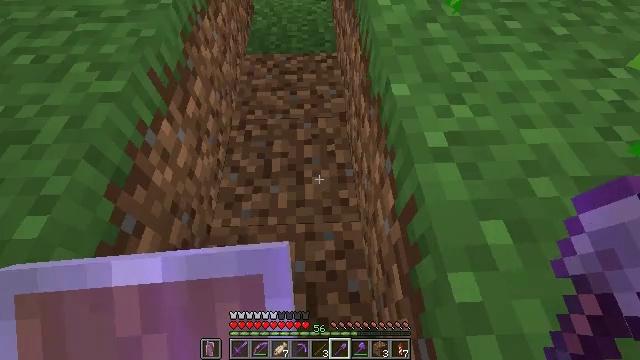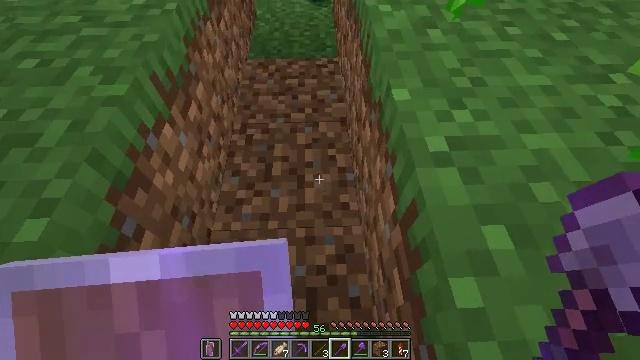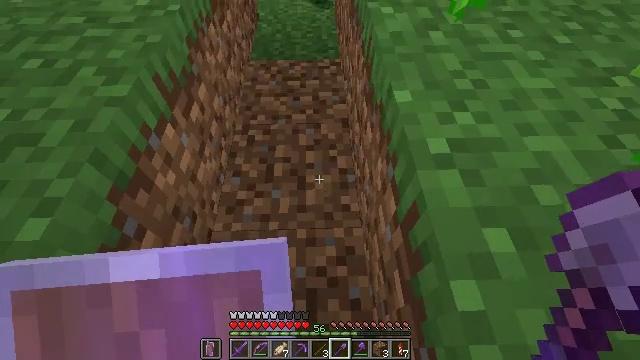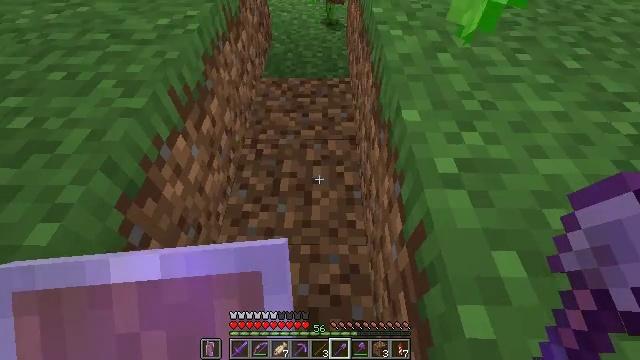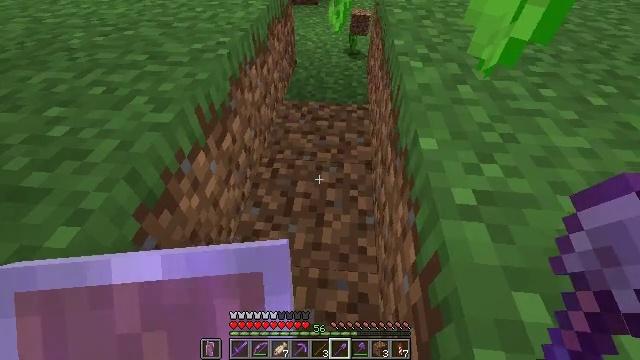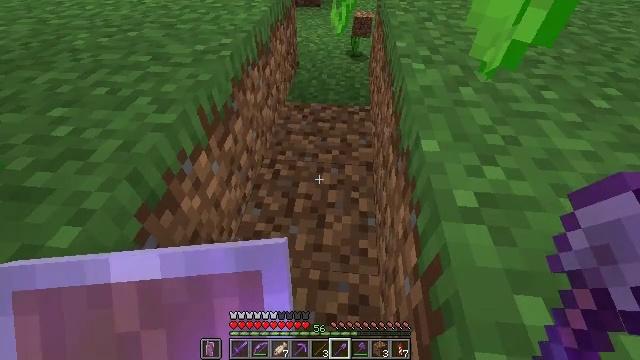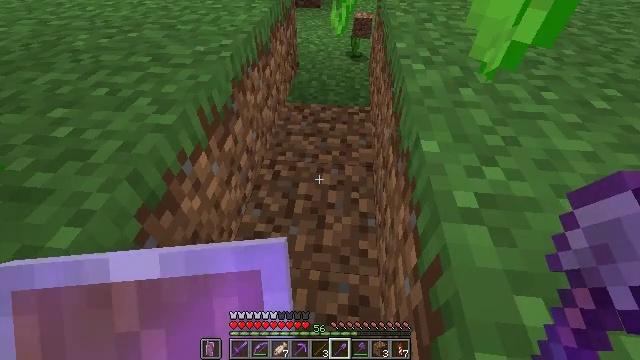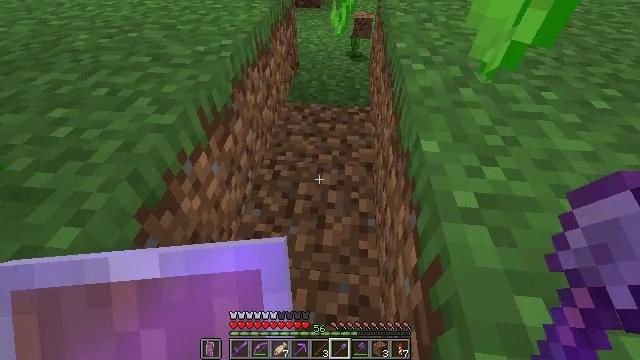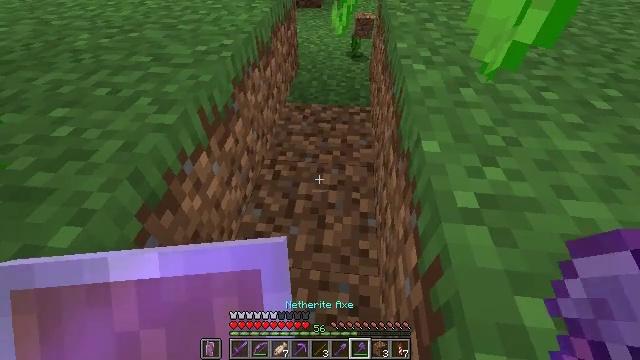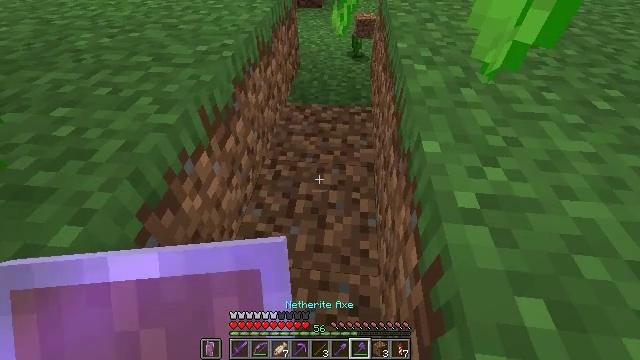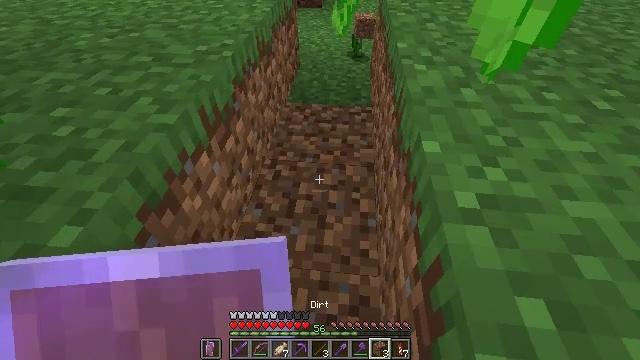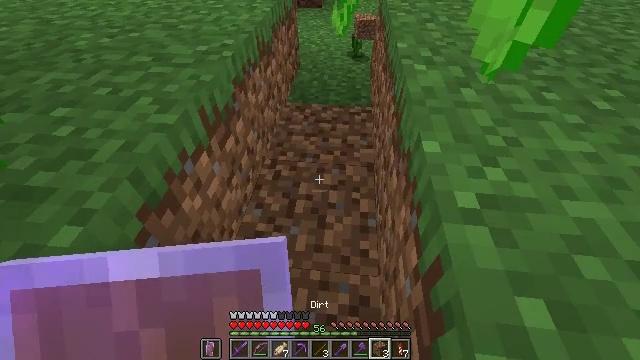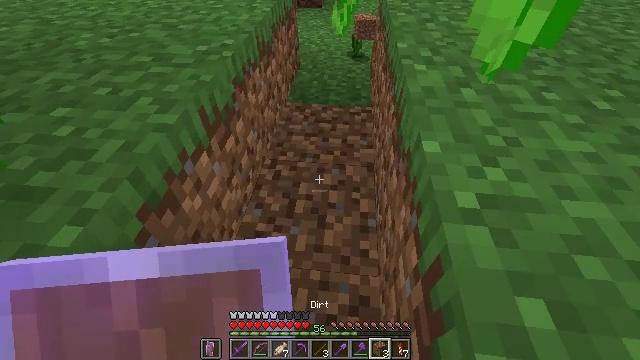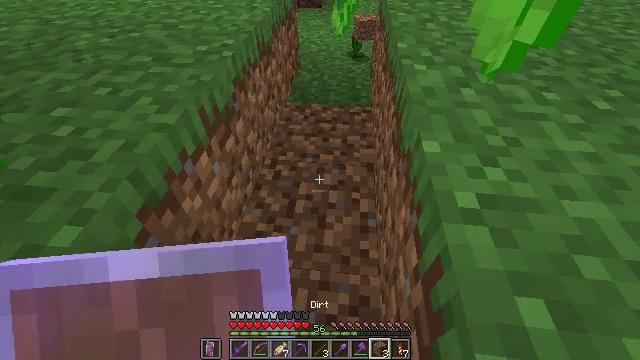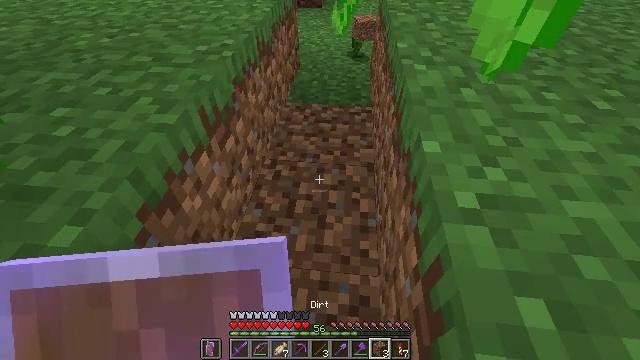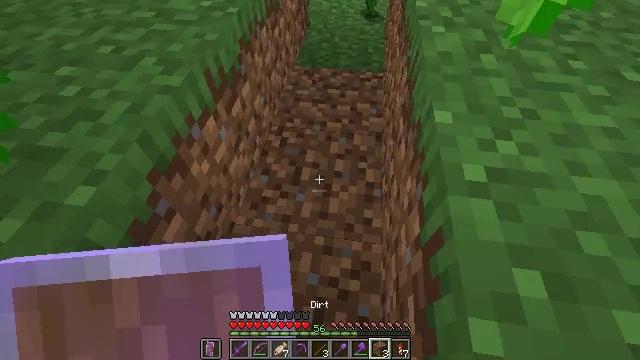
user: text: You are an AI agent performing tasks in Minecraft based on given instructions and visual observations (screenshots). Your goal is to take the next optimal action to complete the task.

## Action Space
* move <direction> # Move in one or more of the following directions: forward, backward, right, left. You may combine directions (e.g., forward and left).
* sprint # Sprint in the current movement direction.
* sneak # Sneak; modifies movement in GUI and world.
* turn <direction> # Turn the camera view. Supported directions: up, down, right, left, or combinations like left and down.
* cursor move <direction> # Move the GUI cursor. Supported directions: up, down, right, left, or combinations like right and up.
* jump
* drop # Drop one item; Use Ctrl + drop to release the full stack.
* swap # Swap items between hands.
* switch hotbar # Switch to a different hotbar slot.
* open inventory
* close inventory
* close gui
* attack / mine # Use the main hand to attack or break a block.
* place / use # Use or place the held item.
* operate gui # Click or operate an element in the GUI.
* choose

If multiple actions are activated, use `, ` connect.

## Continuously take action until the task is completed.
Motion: motion action
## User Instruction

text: Pick up an orange tulip.
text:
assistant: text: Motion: no_op
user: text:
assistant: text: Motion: no_op
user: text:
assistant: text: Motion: turn left and up
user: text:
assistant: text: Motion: turn left and up
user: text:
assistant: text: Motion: no_op
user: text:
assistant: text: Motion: no_op
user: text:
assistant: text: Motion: no_op
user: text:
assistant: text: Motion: no_op
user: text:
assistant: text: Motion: no_op
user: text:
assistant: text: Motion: no_op
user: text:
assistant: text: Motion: no_op
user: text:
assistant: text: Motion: no_op
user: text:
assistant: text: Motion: no_op
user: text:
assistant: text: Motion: no_op
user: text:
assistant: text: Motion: turn left and down
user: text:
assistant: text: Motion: turn left and down
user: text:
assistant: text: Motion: no_op
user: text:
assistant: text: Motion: no_op
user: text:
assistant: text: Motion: no_op
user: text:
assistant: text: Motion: no_op
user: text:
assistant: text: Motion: no_op
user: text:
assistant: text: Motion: no_op
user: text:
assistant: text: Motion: no_op
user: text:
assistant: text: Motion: turn up
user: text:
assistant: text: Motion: turn up
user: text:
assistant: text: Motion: no_op
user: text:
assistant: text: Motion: turn up
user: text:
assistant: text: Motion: no_op
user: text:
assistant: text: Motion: no_op
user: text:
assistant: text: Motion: turn up